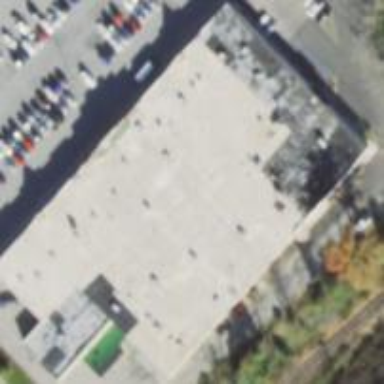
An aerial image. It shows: Retail building.